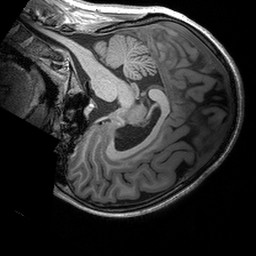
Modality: T1w
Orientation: sagittal
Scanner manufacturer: siemens
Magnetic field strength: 3 T
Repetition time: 2.53 s
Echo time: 0.00288 s